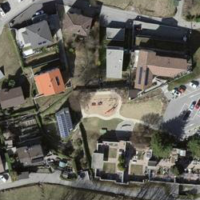
EUNIS habitat code: 55
Species observed at this site:
Aruncus dioicus
Cedrus deodara
Sorbus aucuparia